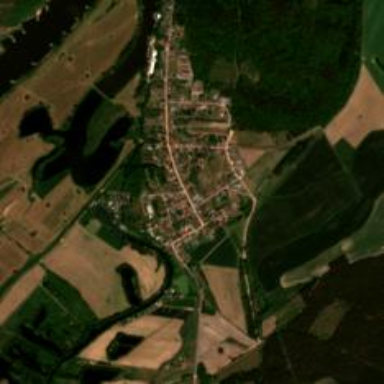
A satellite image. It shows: Village.